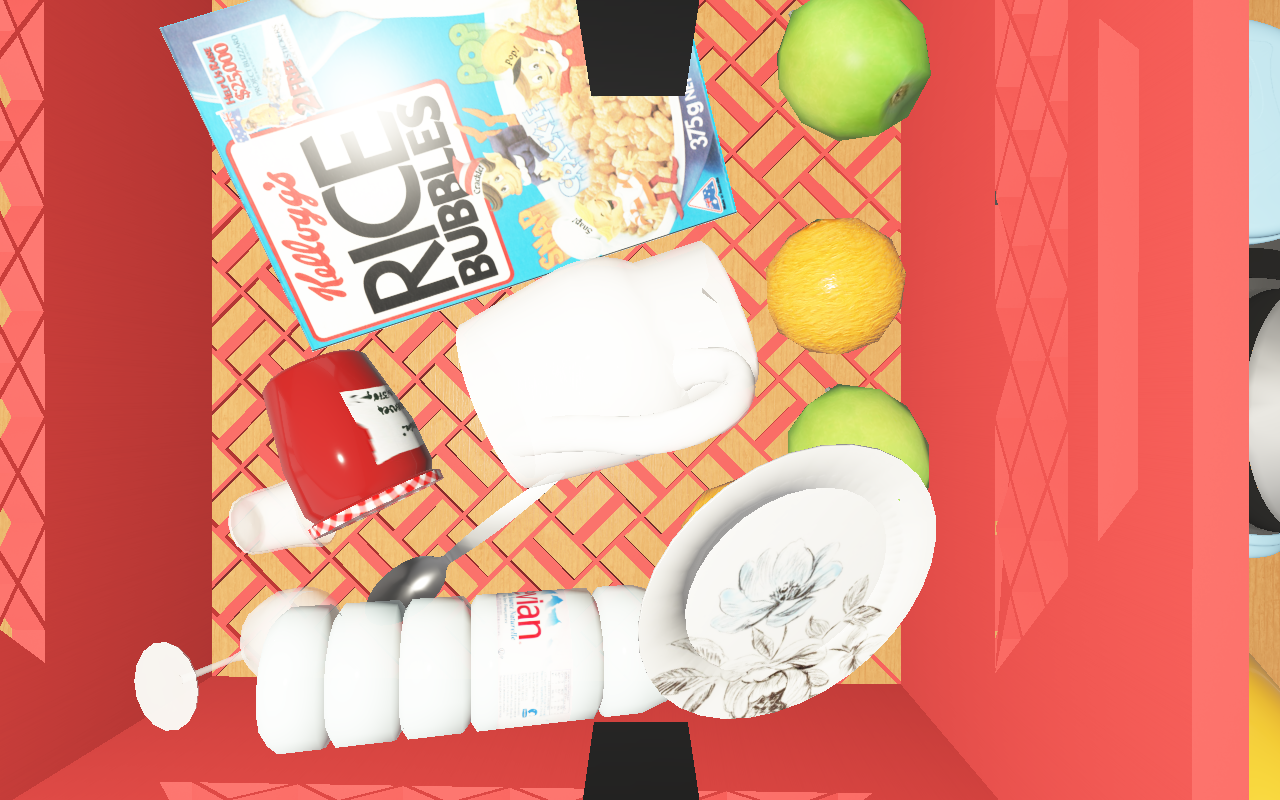
Objects in the scene:
apple
apple
orange
orange
wineglass
jam jar
cereal box
cereal box
cereal box
biscuit box